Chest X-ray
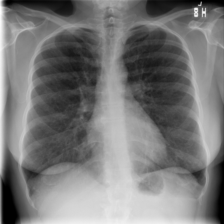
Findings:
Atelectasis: negative
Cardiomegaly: negative
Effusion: negative
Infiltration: negative
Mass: negative
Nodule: negative
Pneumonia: negative
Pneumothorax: negative
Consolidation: negative
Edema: negative
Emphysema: negative
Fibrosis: negative
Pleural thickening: negative
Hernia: negative